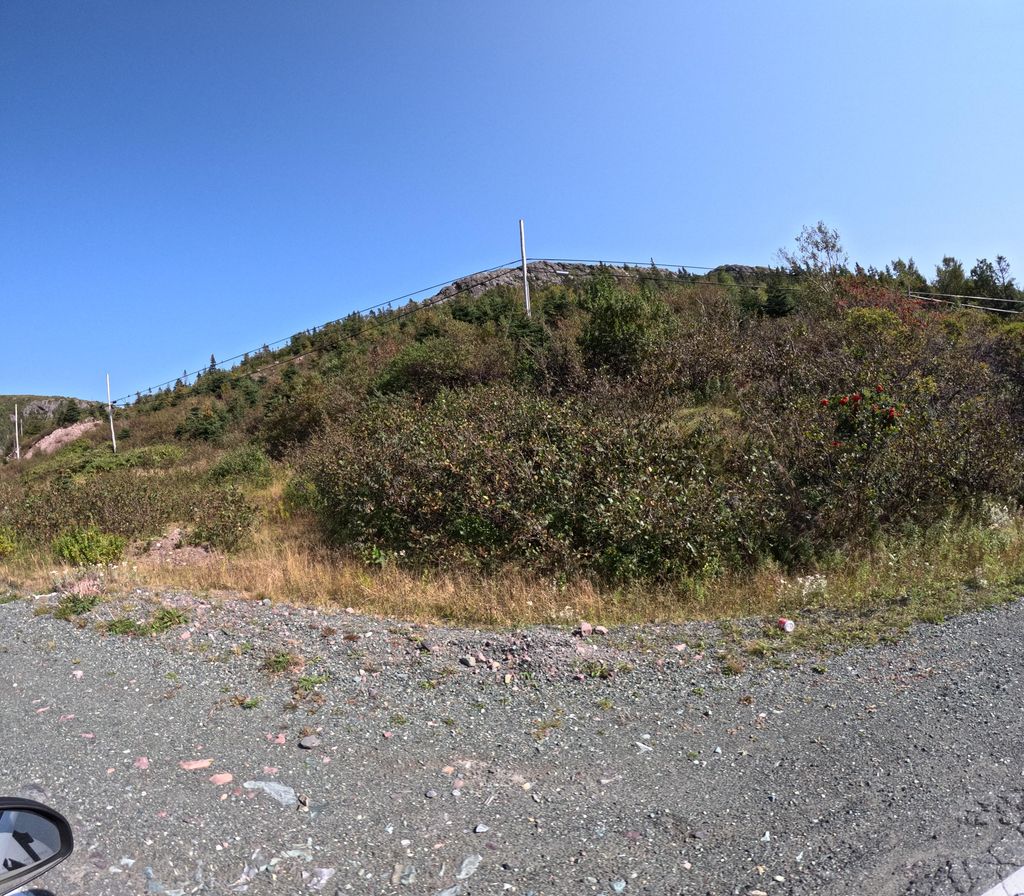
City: st_johns